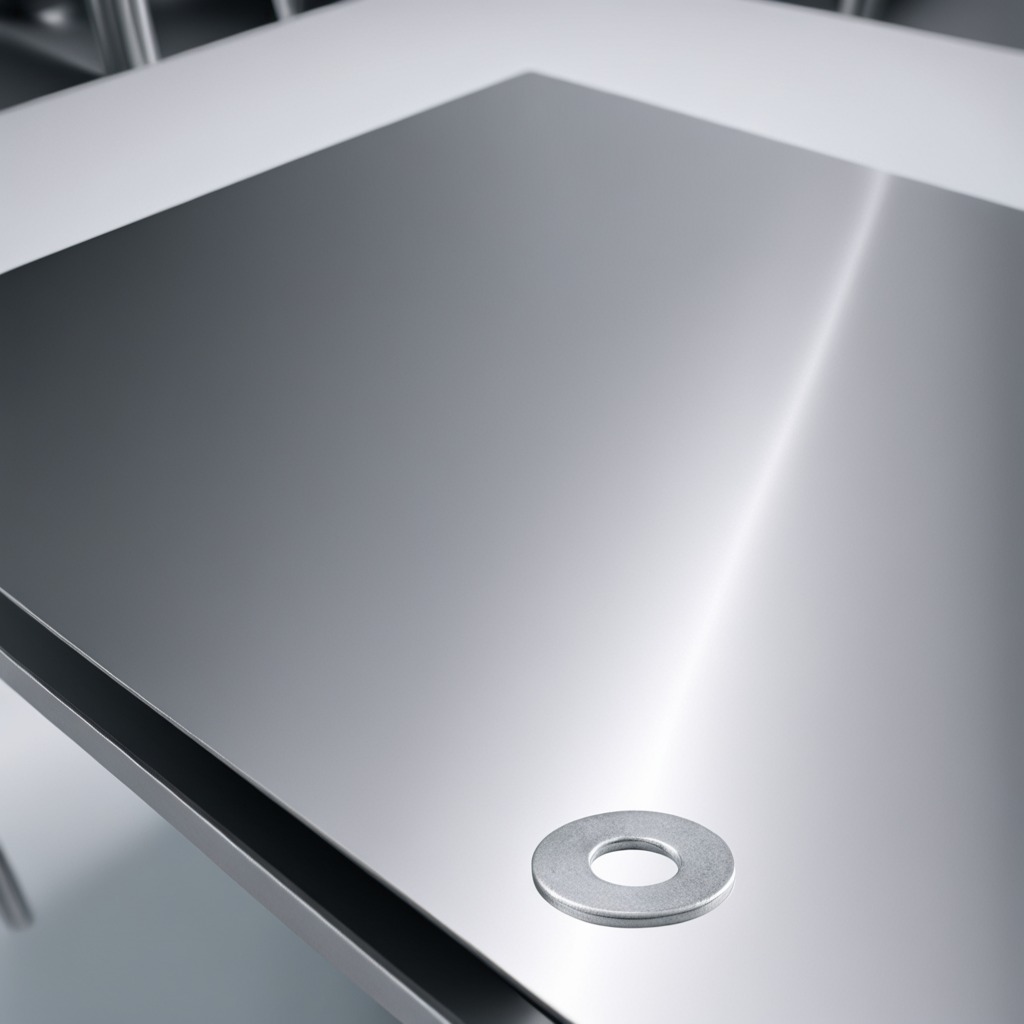
A flat metal washer is lying on the stainless steel table in a high-end prototyping lab.